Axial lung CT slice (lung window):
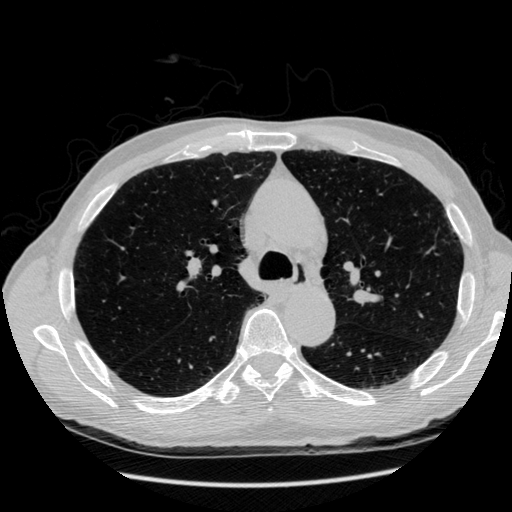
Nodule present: no